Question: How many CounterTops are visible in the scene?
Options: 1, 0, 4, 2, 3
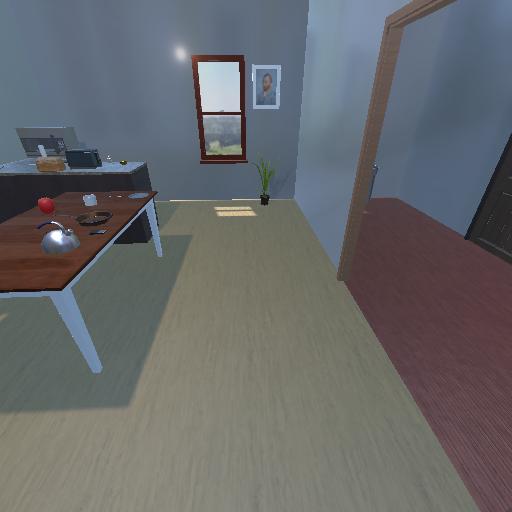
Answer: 1